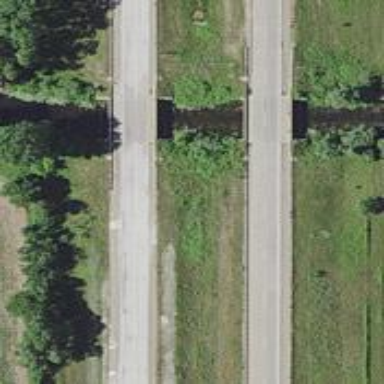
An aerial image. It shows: Bridge over motorway.